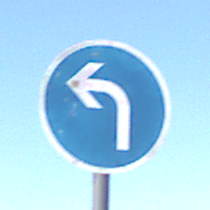
Verkehrszeichen: VorgeschriebeneFahrtrichtungLinks
Umgebung: Outdoor, Nature
Tageszeit: MorningAfternoon
Wetter: Clear
Licht: Natural
Jahreszeit: NotSpecified
Kontrast: HighContrast